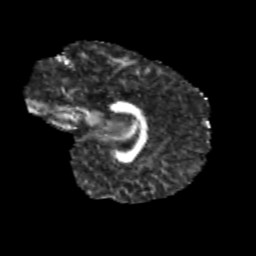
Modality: FA
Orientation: sagittal
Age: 10
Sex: male
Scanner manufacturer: siemens
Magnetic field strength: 3 T
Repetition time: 3.8 s
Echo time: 0.07 s